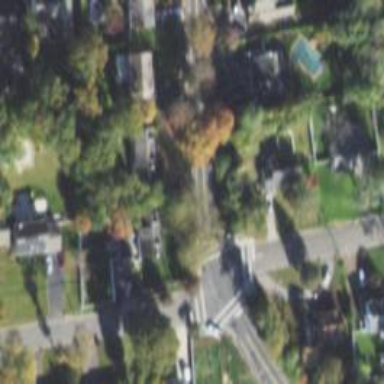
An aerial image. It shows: Marked crossing on footway.